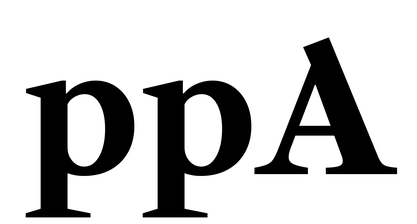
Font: LibreCaslonText_Bold